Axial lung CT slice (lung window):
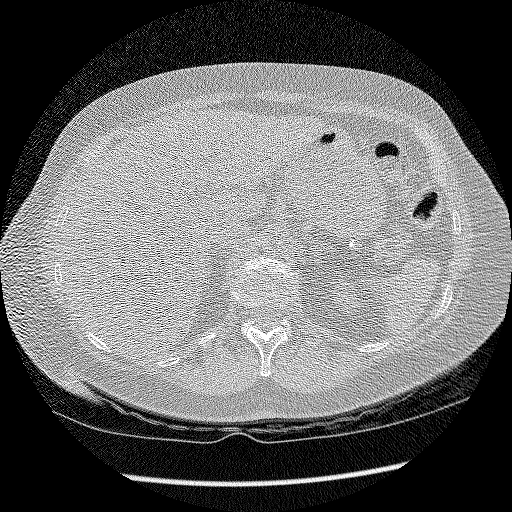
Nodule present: no